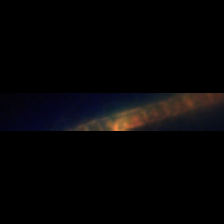
Taxon: Chaetoceros
Group: Diatoms